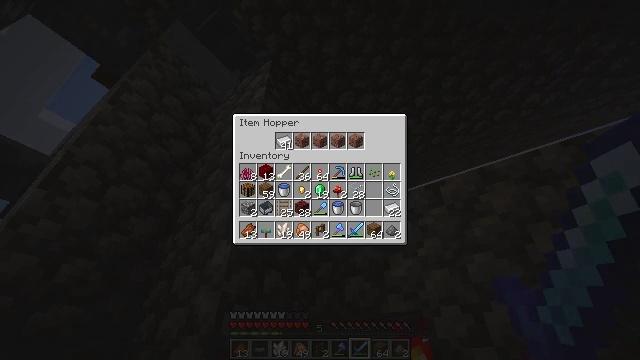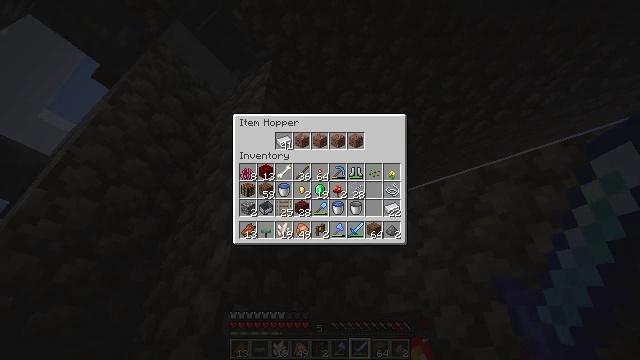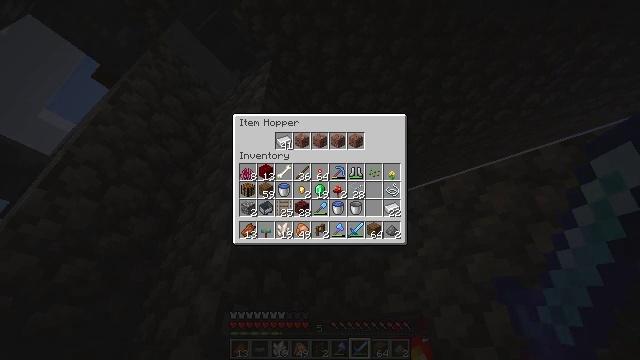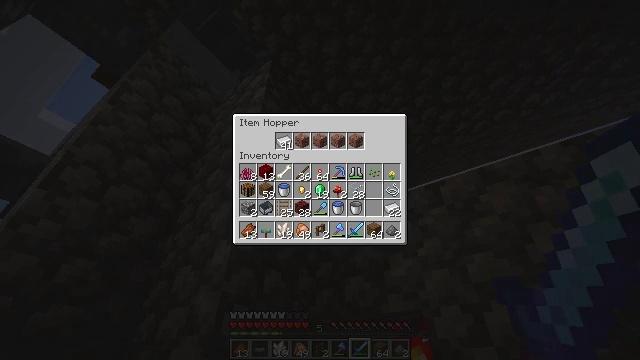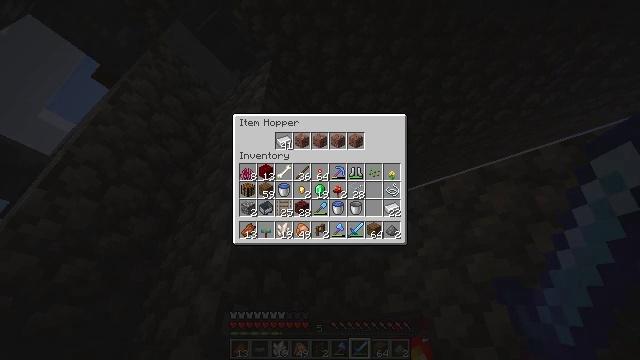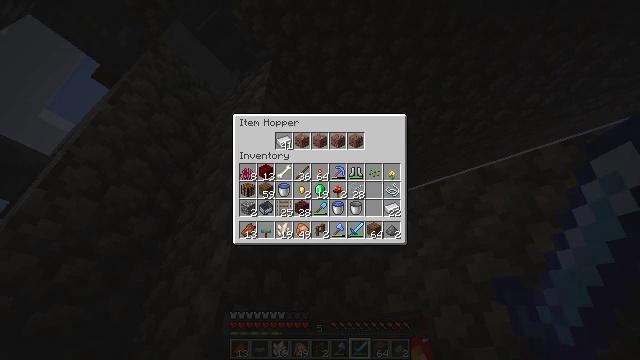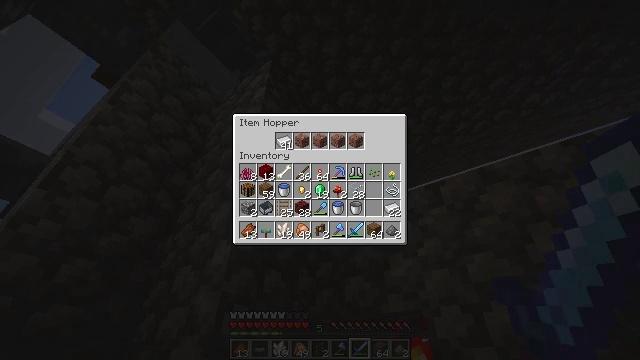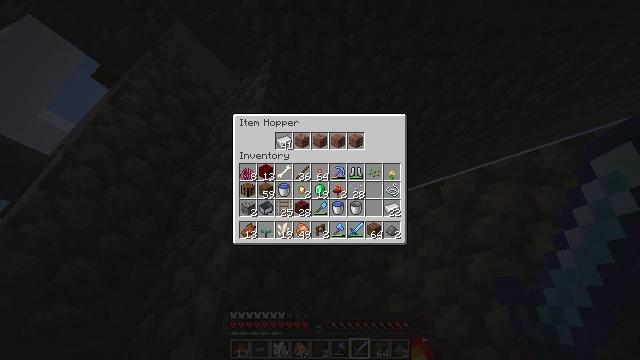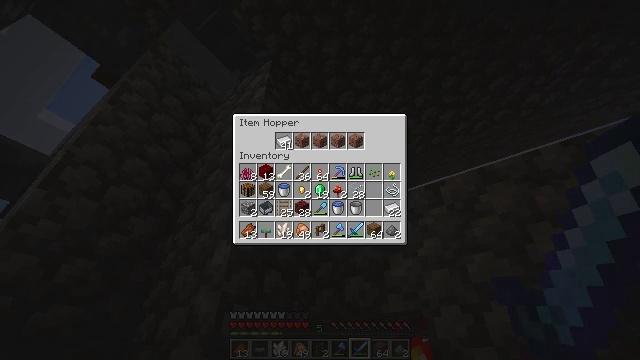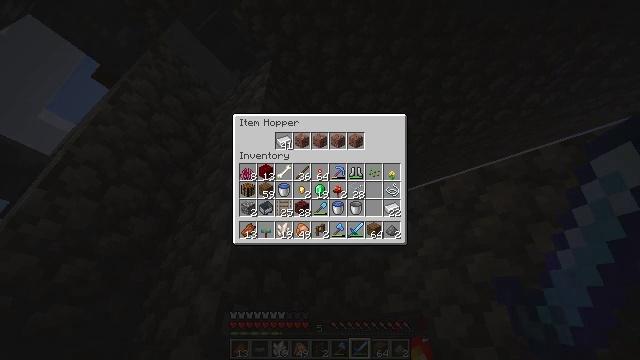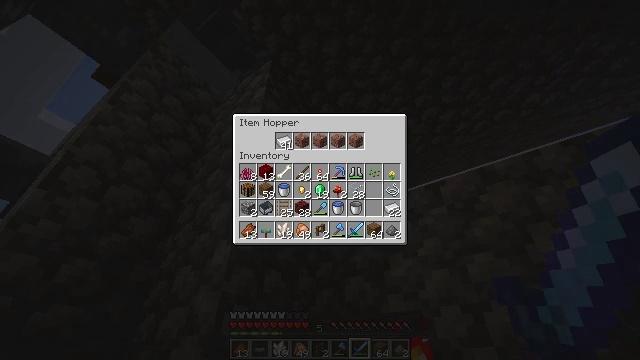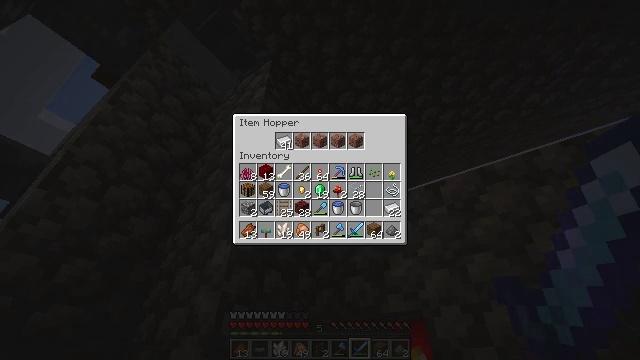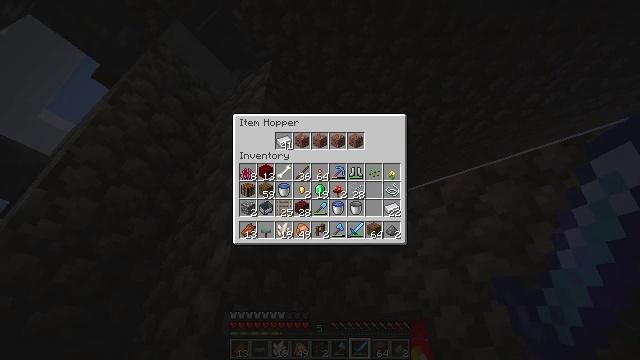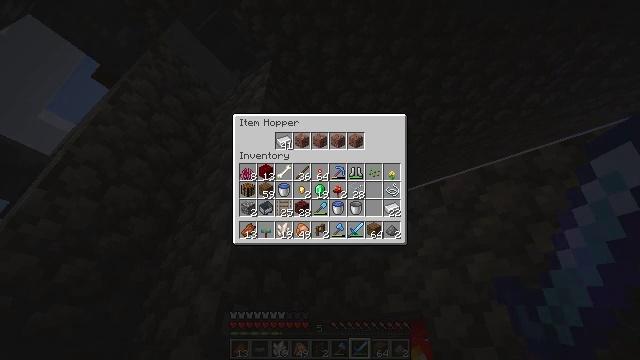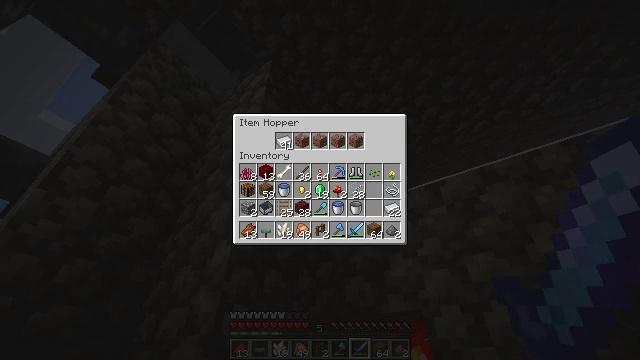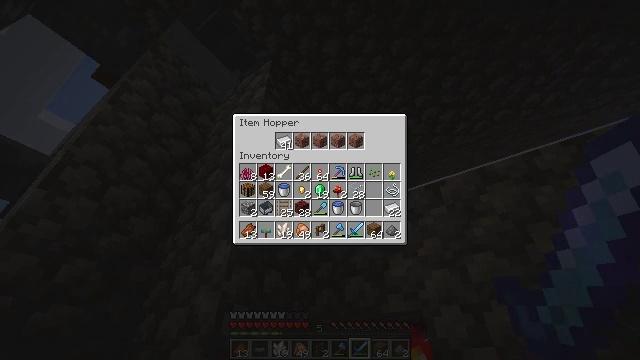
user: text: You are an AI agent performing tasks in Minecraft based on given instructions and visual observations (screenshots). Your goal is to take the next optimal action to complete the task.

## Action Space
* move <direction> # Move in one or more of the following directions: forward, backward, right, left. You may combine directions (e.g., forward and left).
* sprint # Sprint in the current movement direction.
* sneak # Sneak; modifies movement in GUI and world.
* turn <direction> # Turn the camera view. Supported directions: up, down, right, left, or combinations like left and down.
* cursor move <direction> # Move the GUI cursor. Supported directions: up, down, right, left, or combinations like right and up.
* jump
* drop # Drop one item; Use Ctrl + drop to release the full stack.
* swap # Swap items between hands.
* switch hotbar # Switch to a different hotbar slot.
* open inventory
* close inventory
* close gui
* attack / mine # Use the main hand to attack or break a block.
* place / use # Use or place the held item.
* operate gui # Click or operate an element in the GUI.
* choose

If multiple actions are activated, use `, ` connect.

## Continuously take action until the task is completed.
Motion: motion action
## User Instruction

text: Collect wheat crops.
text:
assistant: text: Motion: no_op
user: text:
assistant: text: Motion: no_op
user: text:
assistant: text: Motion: no_op
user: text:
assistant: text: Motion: no_op
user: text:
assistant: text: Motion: no_op
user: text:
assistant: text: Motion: no_op
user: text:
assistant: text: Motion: no_op
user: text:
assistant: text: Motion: no_op
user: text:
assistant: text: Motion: no_op
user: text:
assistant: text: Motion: no_op
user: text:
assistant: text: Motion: no_op
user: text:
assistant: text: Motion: no_op
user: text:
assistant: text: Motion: no_op
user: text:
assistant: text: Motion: no_op
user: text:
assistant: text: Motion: no_op
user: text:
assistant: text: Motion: no_op
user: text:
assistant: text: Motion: no_op
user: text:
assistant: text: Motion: no_op
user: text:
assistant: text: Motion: no_op
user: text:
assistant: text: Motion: no_op
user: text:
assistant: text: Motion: no_op
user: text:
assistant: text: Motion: no_op
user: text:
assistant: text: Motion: no_op
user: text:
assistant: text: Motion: no_op
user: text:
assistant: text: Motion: no_op
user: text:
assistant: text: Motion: no_op
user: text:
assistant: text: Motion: no_op
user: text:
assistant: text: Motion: no_op
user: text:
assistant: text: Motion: no_op
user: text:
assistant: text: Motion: no_op